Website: apple
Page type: customer-info-address
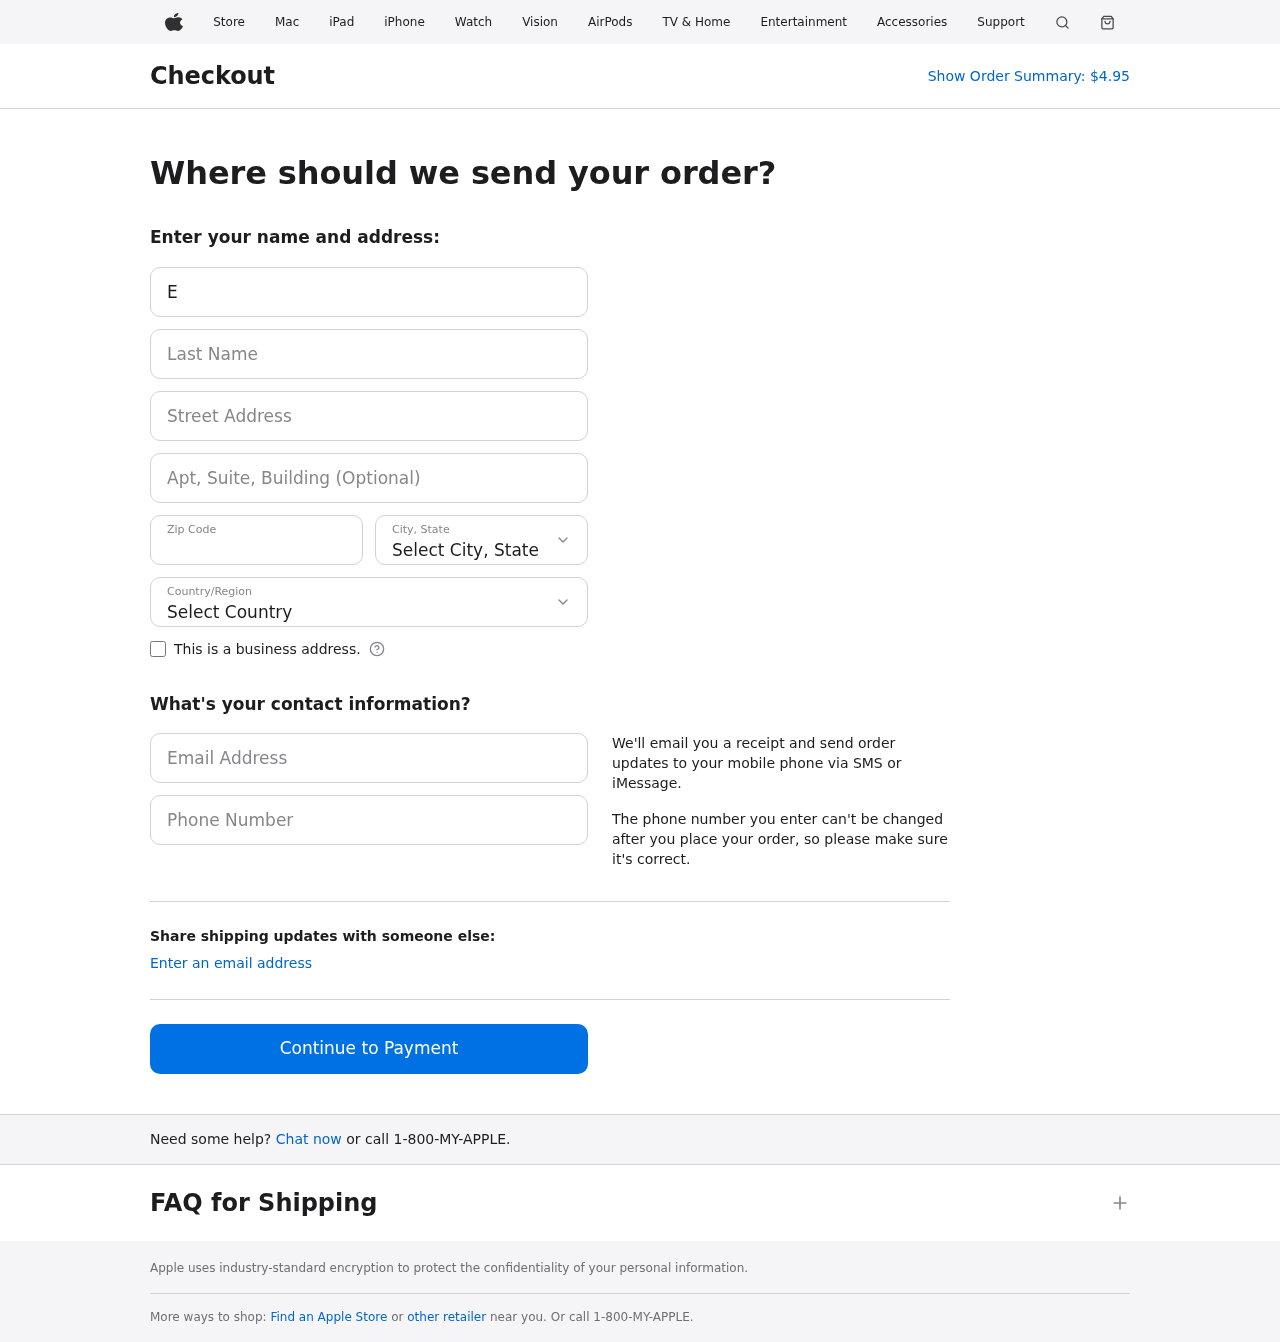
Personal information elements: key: PII_CITY_STATE
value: West Lynnbury, WA
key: PII_COUNTRY
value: United States
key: PII_EMAIL
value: eholmes@yahoo.com
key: PII_FIRSTNAME
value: Evan
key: PII_LASTNAME
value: Holmes
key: PII_PHONE
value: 2968106699
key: PII_POSTCODE
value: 20192
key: PII_STREET
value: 799 Fernandez Unions
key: PII_STREET2
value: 10508 Justin Vista
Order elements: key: ORDER_TOTAL
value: $4.95